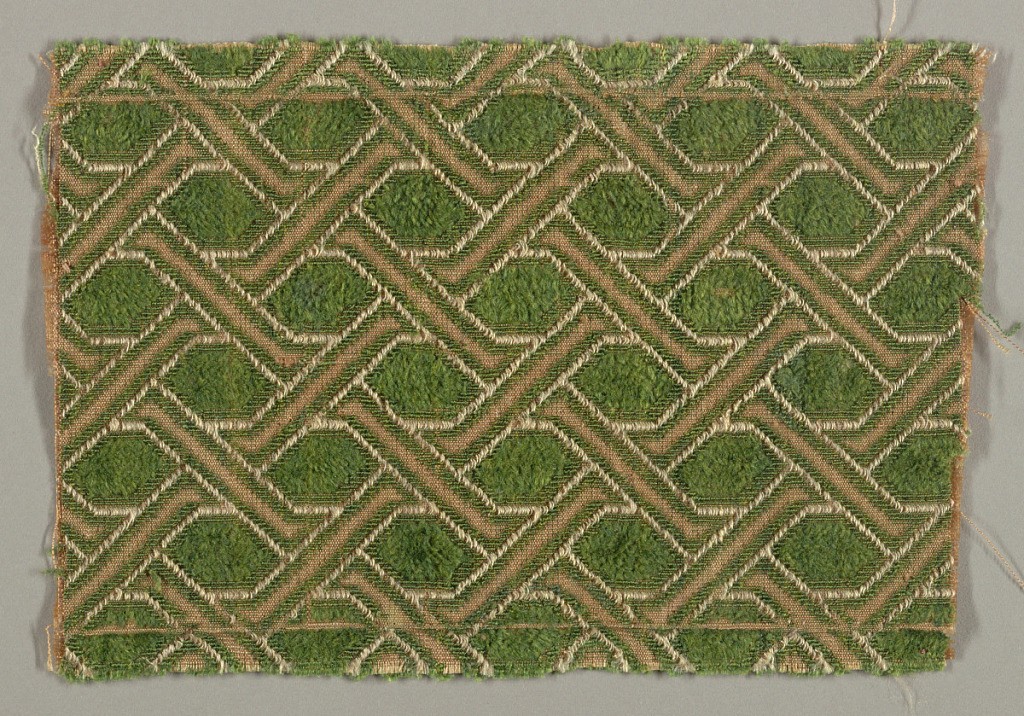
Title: Fragment
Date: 16th century
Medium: silk Technique: supplementary warp forming cut and uncut raised pile in plain weave (velvet)
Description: Trellis pattern in green, white and natural.